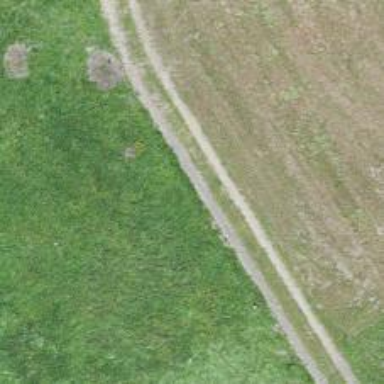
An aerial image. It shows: Track road with grade4 tracktype.